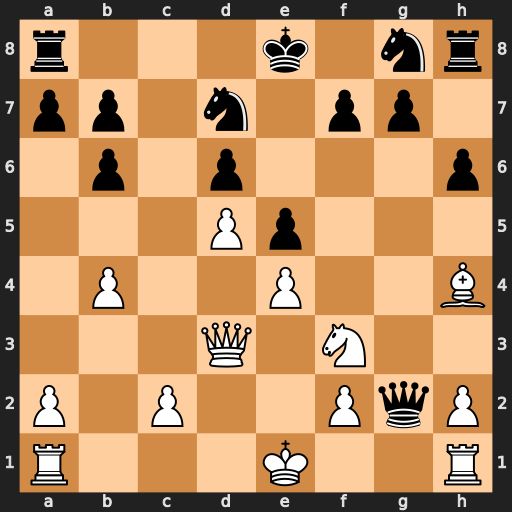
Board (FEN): r3k1nr/pp1n1pp1/1p1p3p/3Pp3/1P2P2B/3Q1N2/P1P2PqP/R3K2R
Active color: w
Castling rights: KQkq
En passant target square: -
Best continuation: Rg1 Qxg1+ Nxg1